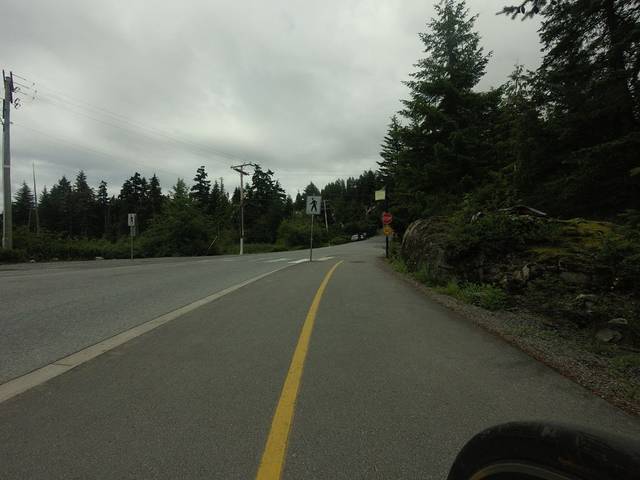
Region: Canada
Coordinates: 50.099, -122.99